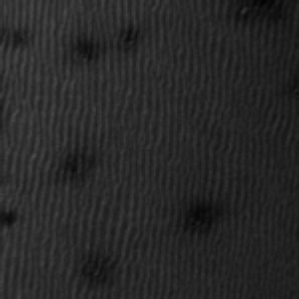
Label: frost